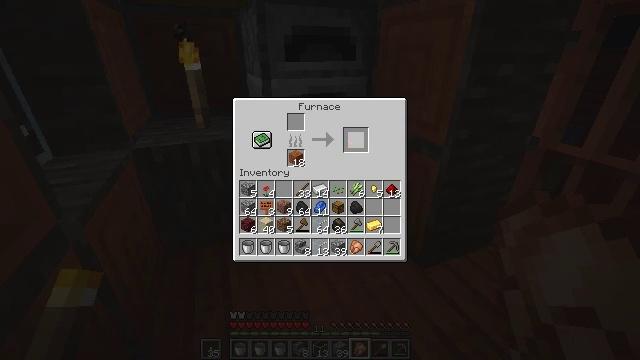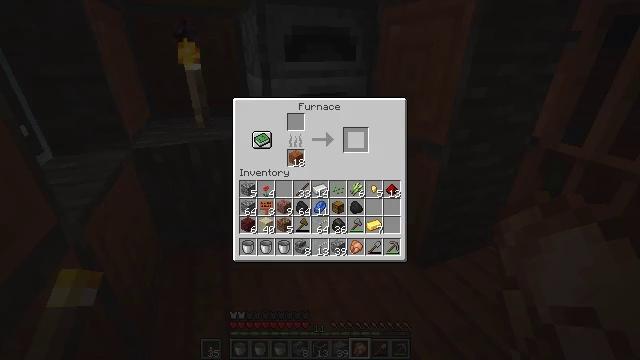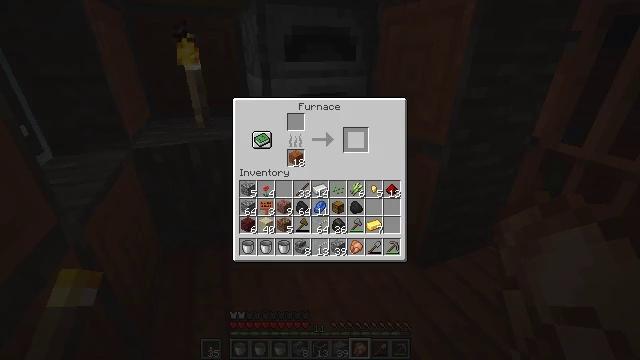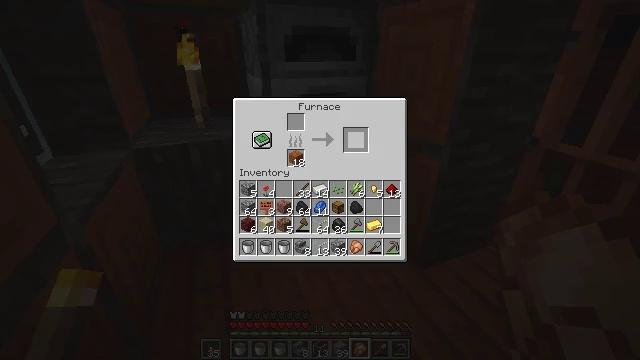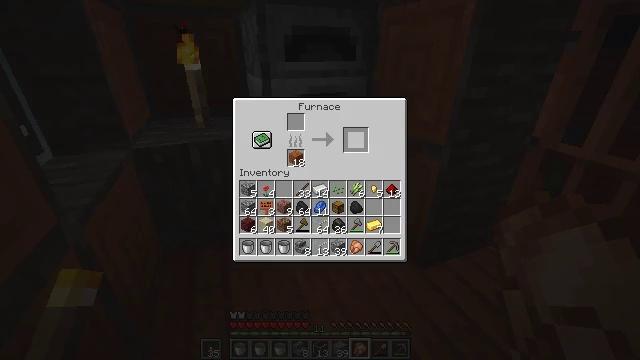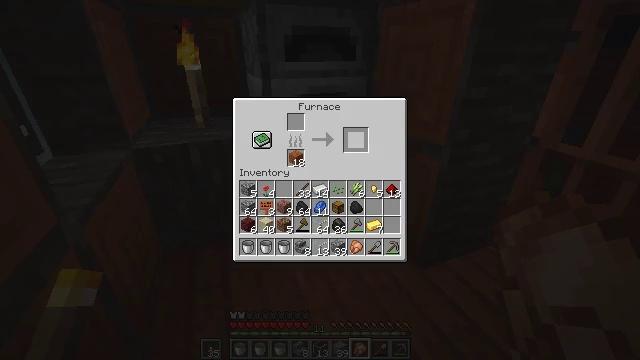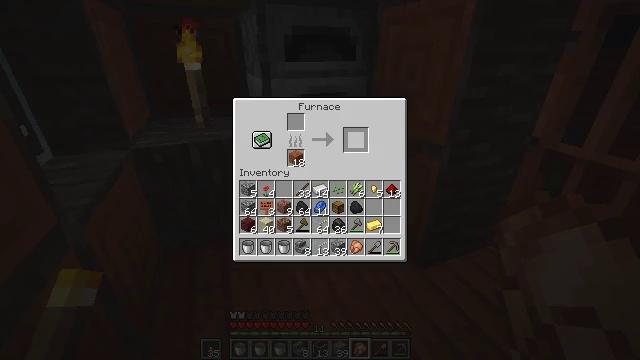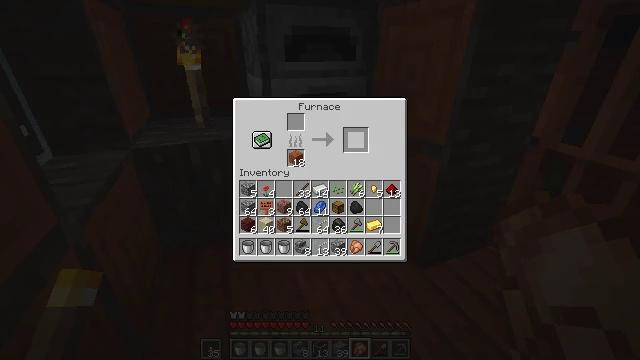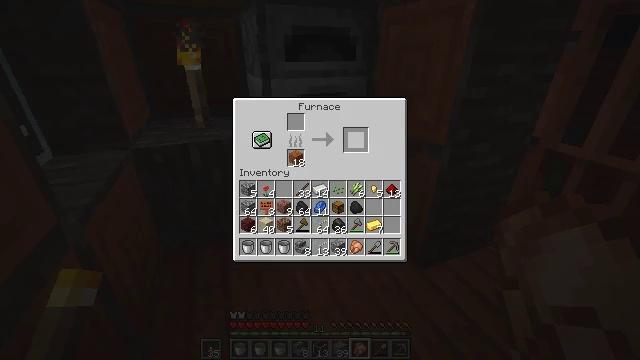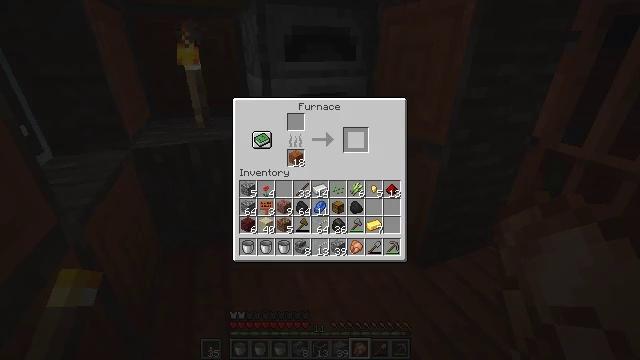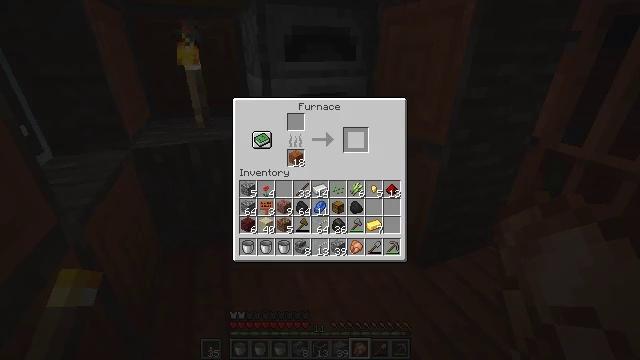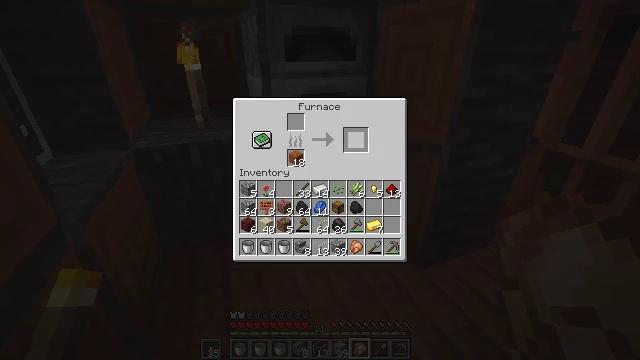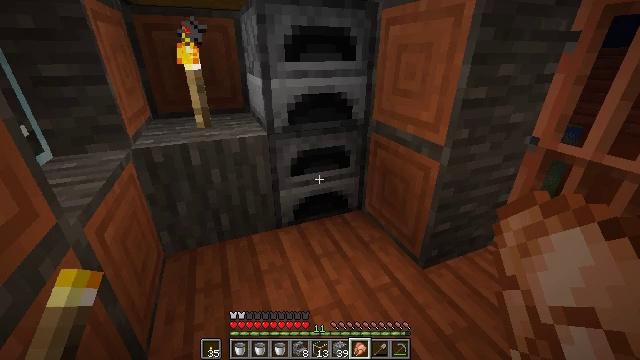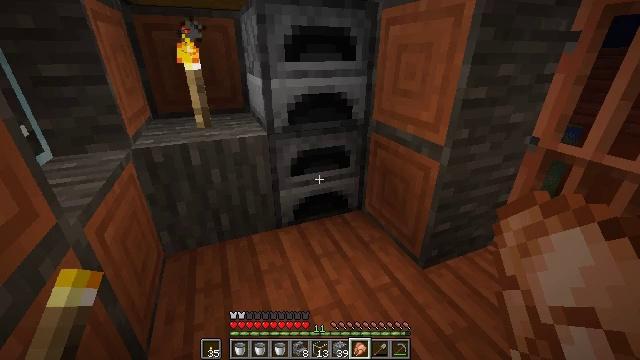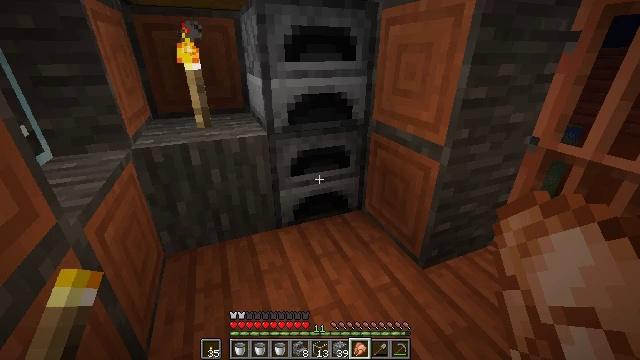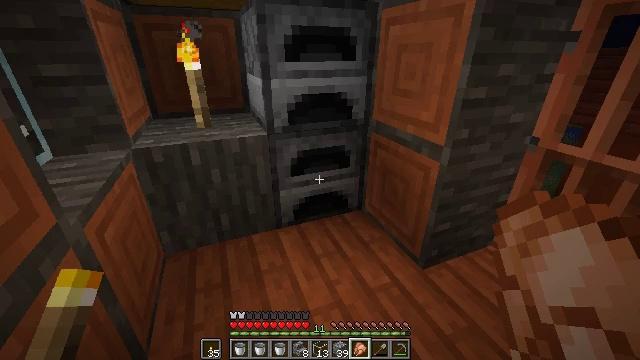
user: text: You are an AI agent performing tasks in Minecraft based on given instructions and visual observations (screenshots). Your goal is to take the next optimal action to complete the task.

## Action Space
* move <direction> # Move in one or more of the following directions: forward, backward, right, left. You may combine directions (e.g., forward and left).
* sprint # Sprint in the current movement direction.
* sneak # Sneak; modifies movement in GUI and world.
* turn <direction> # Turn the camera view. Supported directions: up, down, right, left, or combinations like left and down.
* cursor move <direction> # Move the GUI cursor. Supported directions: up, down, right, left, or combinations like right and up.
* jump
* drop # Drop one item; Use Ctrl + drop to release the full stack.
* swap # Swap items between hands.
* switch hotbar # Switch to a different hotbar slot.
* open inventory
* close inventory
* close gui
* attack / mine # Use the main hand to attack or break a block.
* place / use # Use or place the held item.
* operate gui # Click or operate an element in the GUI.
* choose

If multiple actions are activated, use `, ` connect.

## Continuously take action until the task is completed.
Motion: motion action
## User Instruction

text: Open the crafting table to make an acacia fence gate.
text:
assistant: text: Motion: sneak, open gui
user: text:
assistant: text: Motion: sneak
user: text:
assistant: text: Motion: sneak
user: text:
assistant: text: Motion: sneak
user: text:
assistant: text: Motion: no_op
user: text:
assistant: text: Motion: no_op
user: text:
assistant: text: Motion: no_op
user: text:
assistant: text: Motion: no_op
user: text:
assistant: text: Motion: no_op
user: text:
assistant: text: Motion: no_op
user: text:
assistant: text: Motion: no_op
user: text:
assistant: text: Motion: no_op
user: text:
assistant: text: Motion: close gui
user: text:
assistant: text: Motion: no_op
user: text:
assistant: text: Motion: no_op
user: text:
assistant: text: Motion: no_op
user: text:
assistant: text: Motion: turn right
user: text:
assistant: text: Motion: turn right
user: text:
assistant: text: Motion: turn right and down
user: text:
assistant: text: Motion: turn right
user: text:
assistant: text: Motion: turn right
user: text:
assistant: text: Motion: no_op
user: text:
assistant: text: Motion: no_op
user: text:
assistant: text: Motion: no_op
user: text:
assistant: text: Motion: no_op
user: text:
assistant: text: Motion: no_op
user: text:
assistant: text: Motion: turn up
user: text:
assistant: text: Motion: turn right and up
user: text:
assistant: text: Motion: turn up
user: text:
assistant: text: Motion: turn up